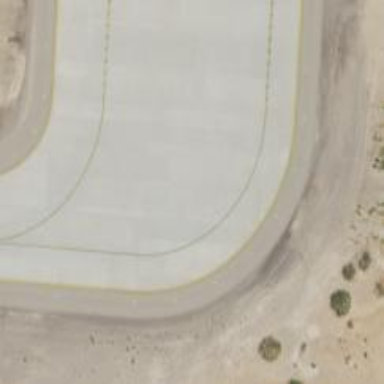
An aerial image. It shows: Image of taxiway at airport.